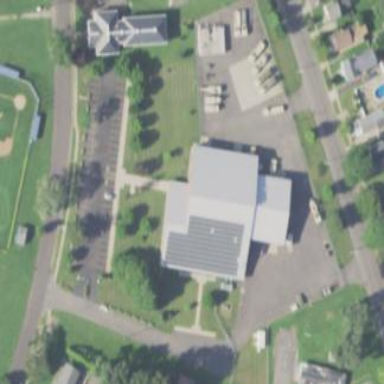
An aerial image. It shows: Building.